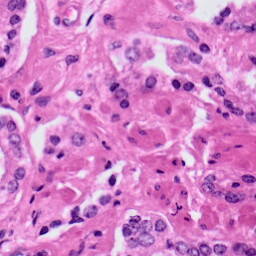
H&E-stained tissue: Prostate